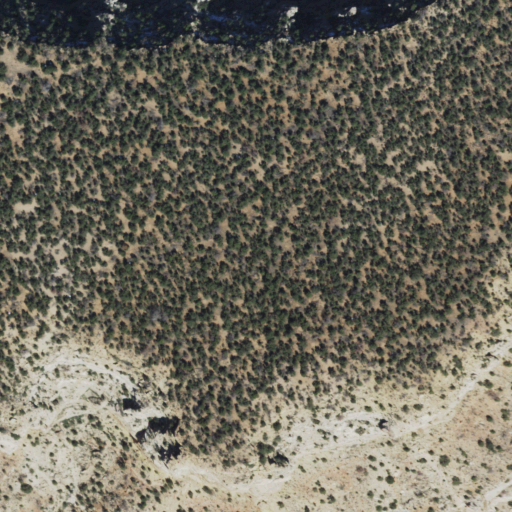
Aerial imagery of mountain in Arizona named Diana Temple containing evergreen forest, barren land, and shrub